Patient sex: M
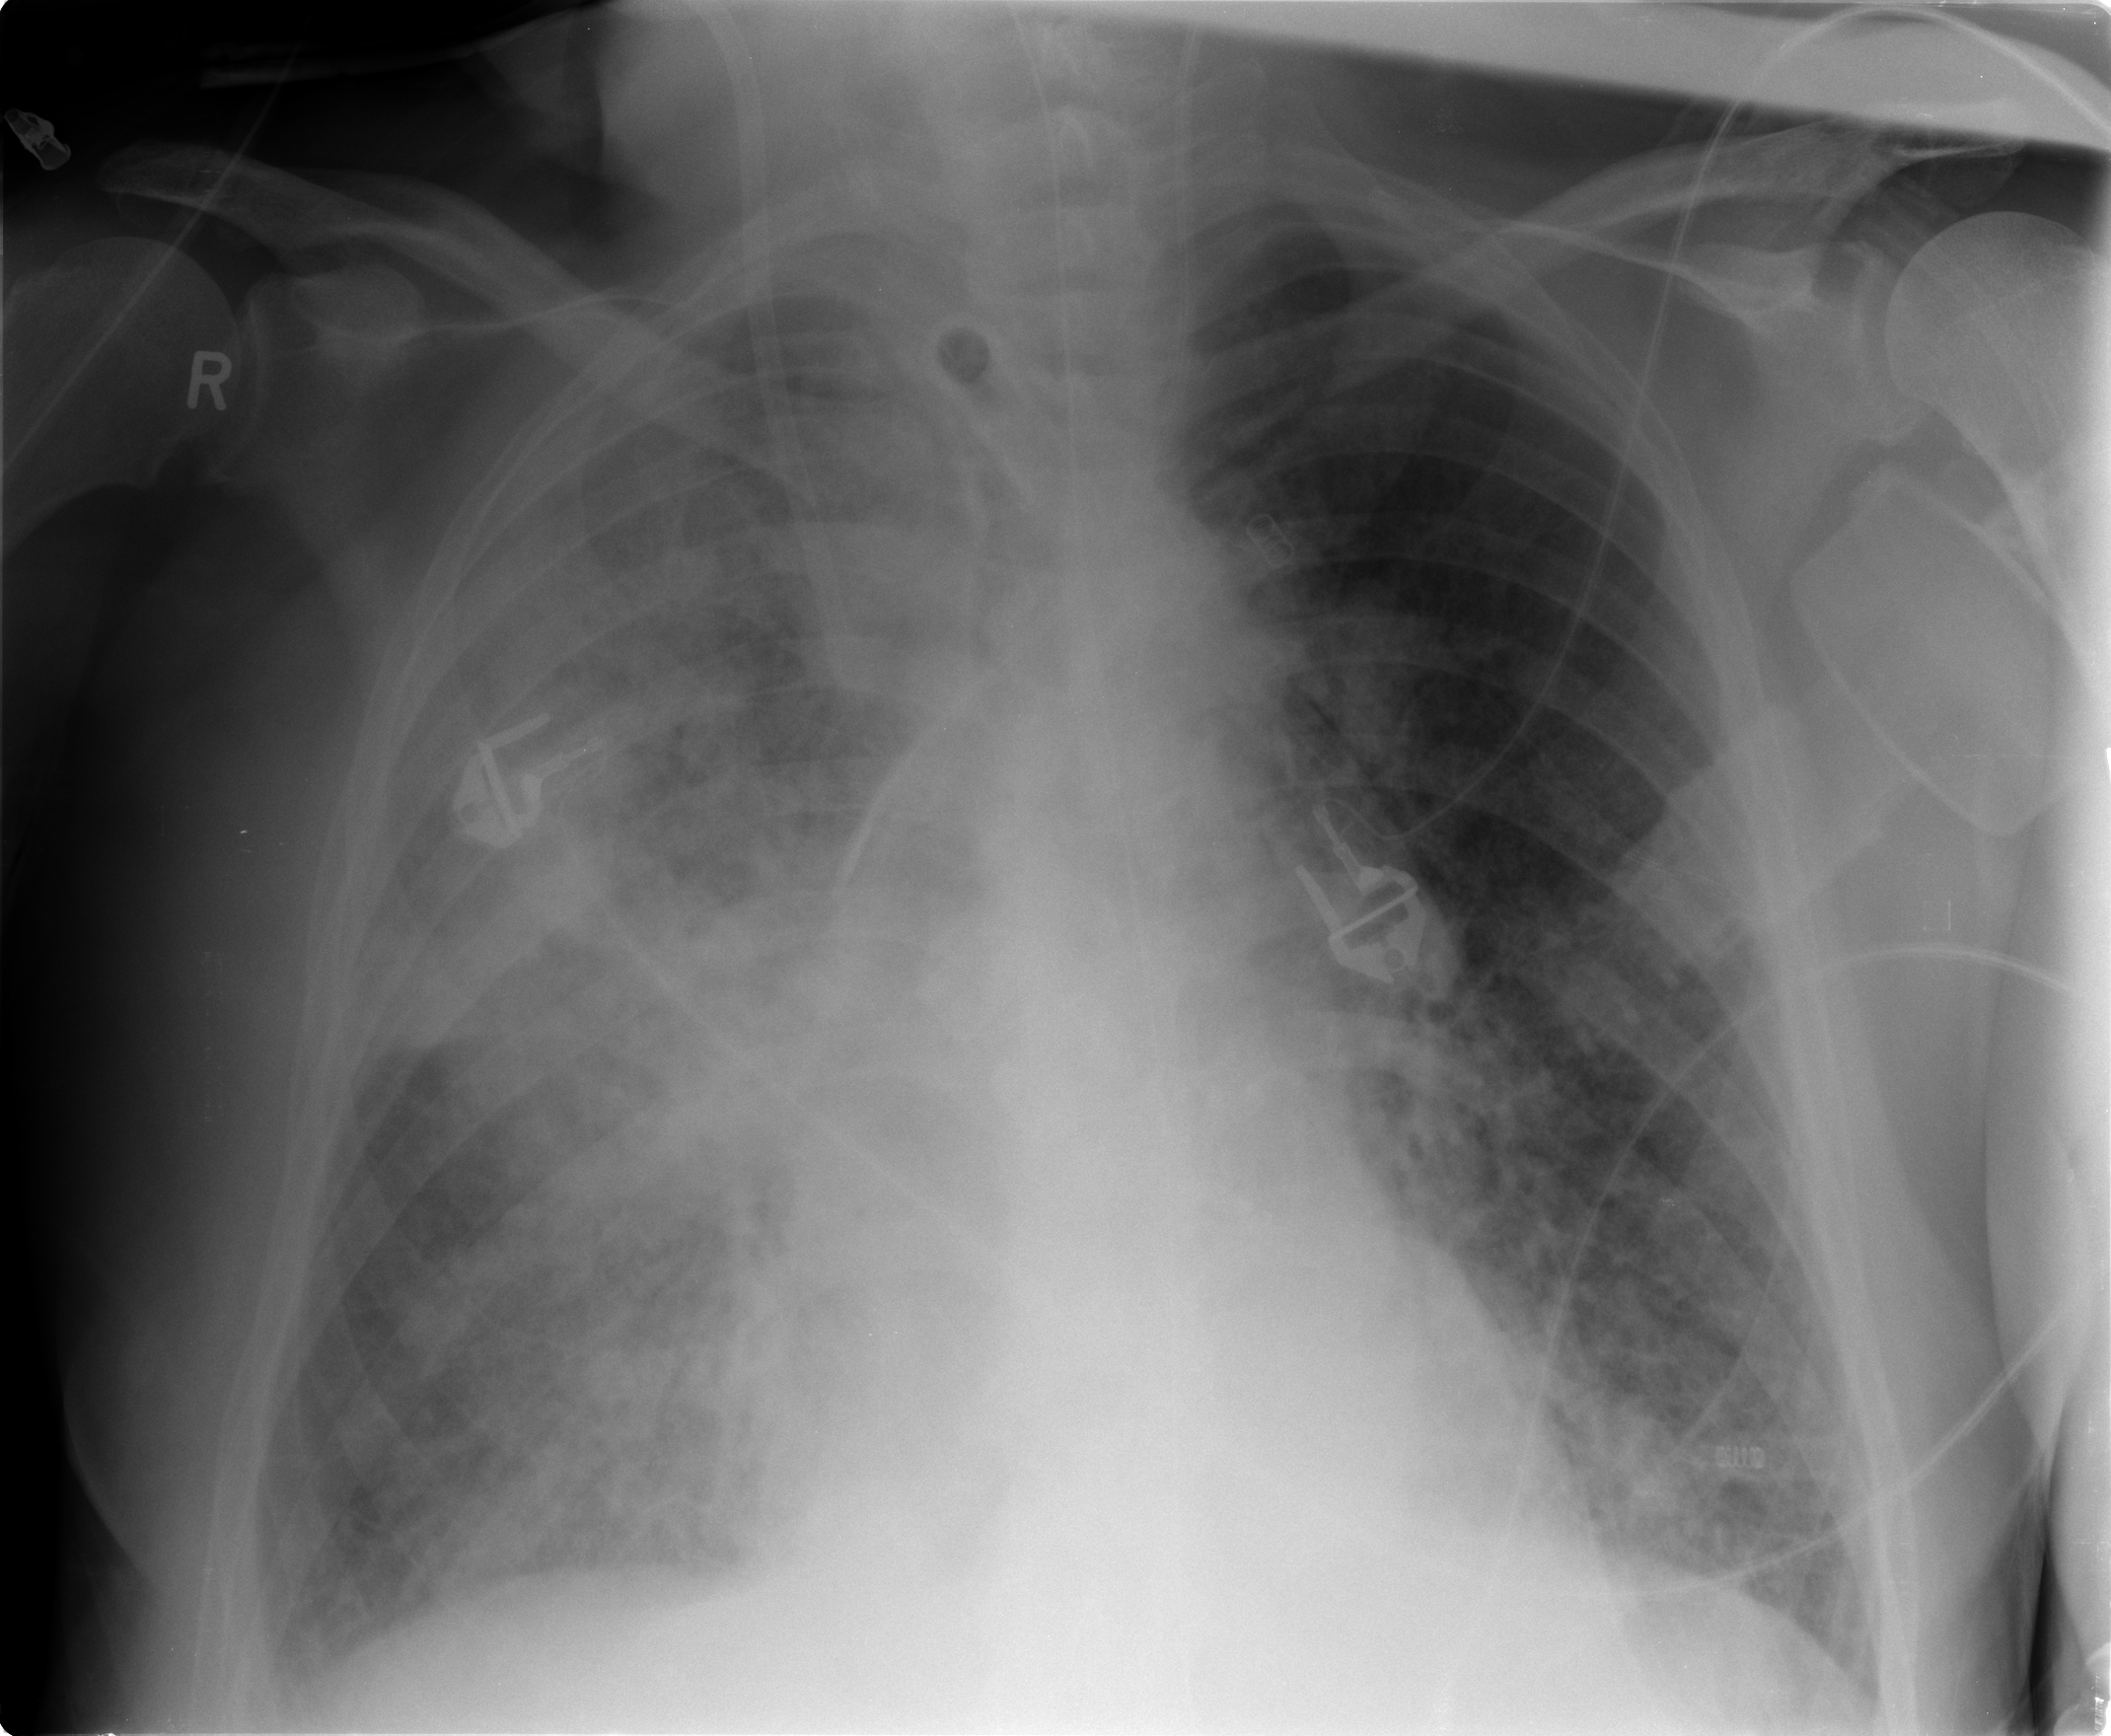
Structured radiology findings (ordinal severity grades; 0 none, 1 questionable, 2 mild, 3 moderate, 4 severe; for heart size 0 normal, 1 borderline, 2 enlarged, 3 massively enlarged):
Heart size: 0
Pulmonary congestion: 2
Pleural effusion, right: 2
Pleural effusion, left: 3
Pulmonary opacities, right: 4
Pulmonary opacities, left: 2
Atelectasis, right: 3
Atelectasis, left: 2